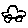
Label: car